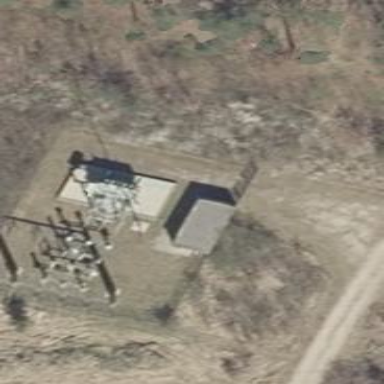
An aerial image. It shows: Outdoor power substation for generation. It is enclosed by wall.